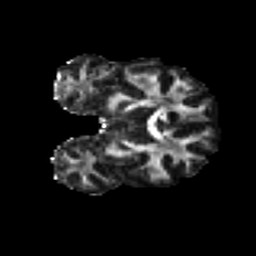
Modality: FA
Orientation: coronal
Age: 55
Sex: male
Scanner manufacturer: ge
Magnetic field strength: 3 T
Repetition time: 7.8 s
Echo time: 0.0611 s